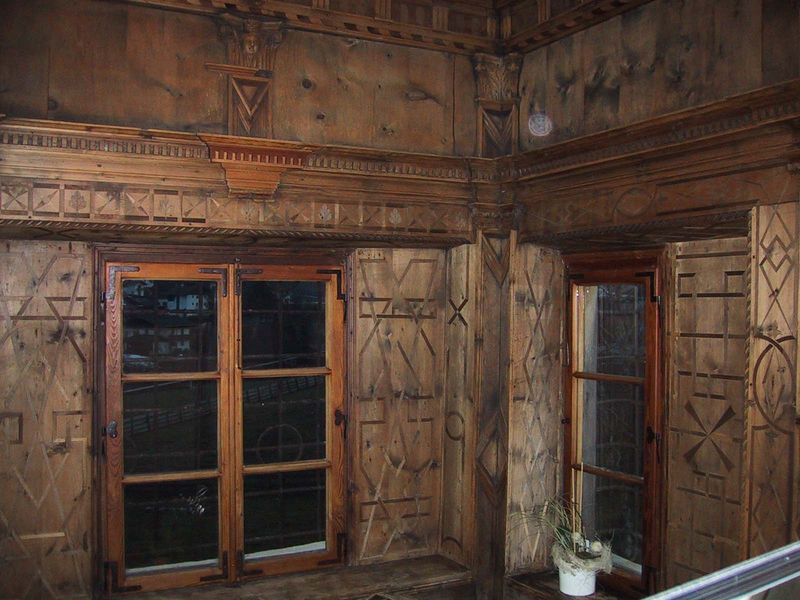
Titel: Getäfelte Stube mit Intarsienarbeiten im Ansitz Heufler, sog. Hearnstube
Standort: Rasen-Antholz (EU - I - Südtirol)
Schlagwörter: fenster, glas, holz, raum, zimmer, haus, muster, ornament, rahmen, innenraum, innen, renaissance, stock, blumentopf, ecke, ornamente, verzierung, geländer, stube, geschlossen, foto, scheibe, einlegearbeiten, intarsien, topfpflanze, gesims, farbfoto, fensterbank, blumenstock, fensterbrett, holzvertäfelung, stahl, innenarchitektur, schnitzereien, vertäfelung, schnitzerie, zu, fensterstock